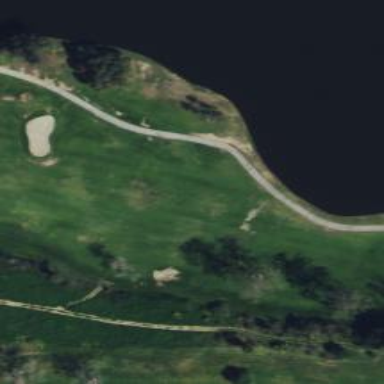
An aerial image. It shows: Golf cartpath that is also road path.